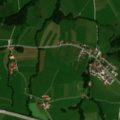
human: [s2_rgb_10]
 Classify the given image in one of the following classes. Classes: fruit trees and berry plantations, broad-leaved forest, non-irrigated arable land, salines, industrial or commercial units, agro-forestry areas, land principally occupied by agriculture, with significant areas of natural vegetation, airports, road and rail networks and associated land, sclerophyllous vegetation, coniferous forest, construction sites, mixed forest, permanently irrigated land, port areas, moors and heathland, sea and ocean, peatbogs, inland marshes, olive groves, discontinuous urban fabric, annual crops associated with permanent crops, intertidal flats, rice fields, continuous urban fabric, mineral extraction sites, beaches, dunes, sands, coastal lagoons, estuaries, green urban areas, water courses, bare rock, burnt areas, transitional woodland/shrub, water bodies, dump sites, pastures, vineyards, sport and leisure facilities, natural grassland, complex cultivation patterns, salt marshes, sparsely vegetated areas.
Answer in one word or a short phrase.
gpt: discontinuous urban fabric, sport and leisure facilities, pastures, land principally occupied by agriculture, with significant areas of natural vegetation, mixed forest